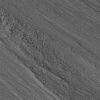
Atmospheric dust classification: not_dusty